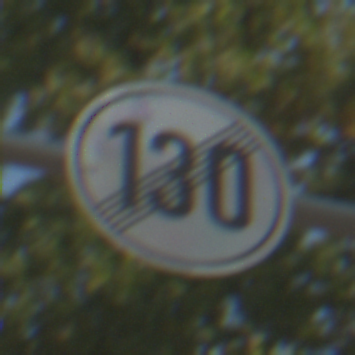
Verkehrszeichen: EndeGeschwindigkeit130
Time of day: MorningAfternoon
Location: Outdoor (Suburban)
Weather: Clear
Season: NotSpecified
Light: Natural